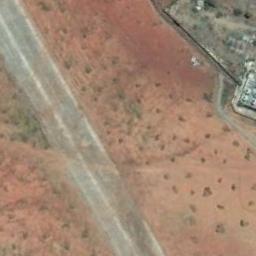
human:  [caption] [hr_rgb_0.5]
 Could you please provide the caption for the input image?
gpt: The runway goes through the clearing and some buildings are next to the runway .

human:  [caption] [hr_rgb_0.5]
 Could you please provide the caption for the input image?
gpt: There are many trees around the runway .

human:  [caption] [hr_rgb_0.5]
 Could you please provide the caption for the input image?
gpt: There is brown bare ground next to the runway, There are sparse green plants on the ground, And there are some buildings beside the runway .

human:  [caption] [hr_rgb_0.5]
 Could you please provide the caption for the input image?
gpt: The runway is on the bare land next to some houses and trees .

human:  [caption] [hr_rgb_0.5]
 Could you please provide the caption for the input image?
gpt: There are brown bare land beside the runway .